Question: Count the number of objects in the diagram.
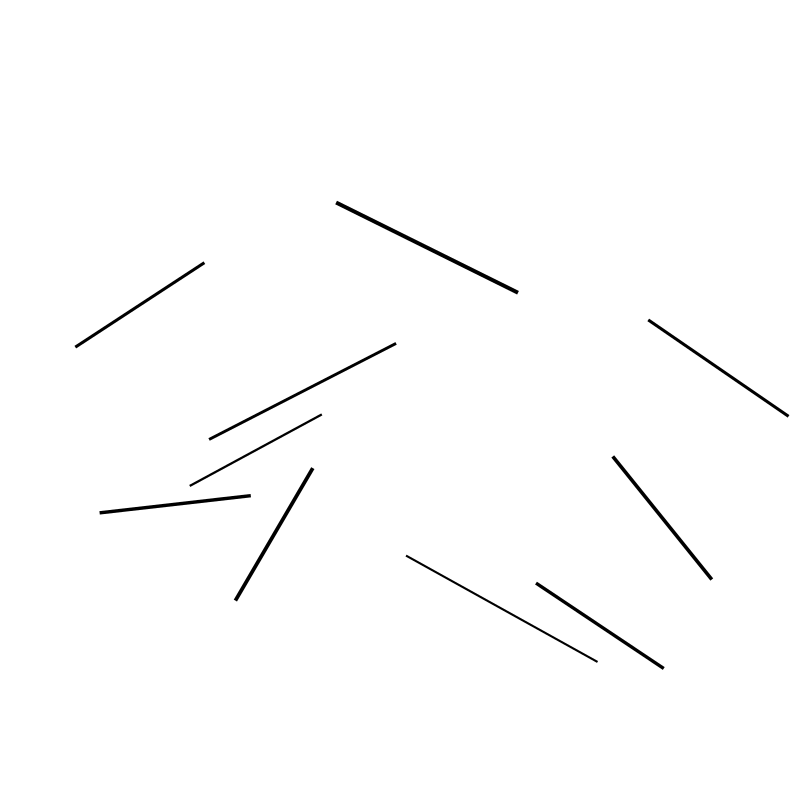
Answer: 10